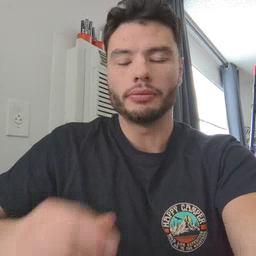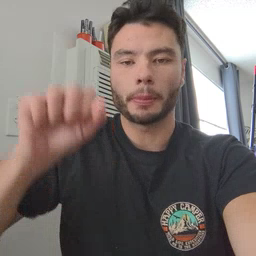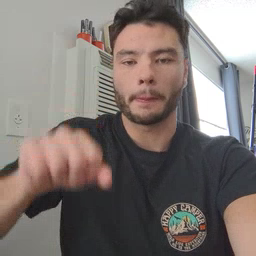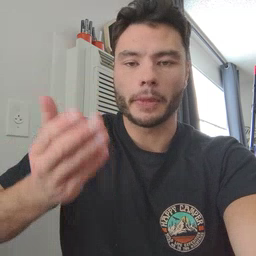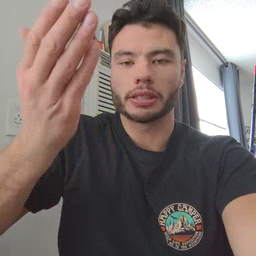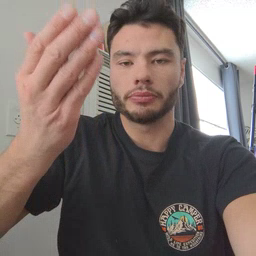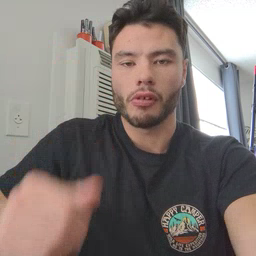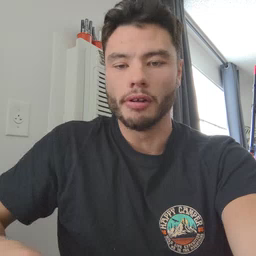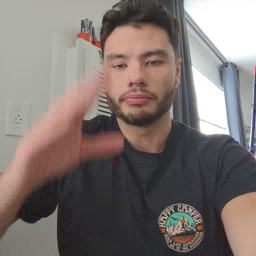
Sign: mitten